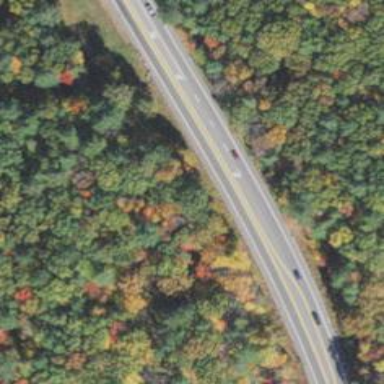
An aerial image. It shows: Asphalt road classified as trunk highway.